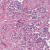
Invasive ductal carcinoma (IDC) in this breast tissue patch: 1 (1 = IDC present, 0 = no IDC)